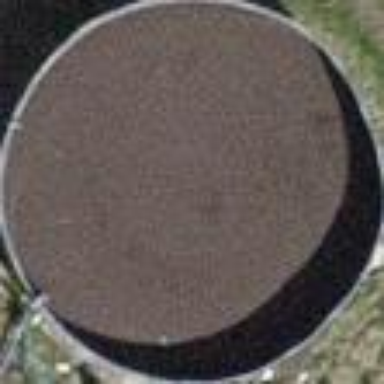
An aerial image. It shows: Storage tank that is man-made.